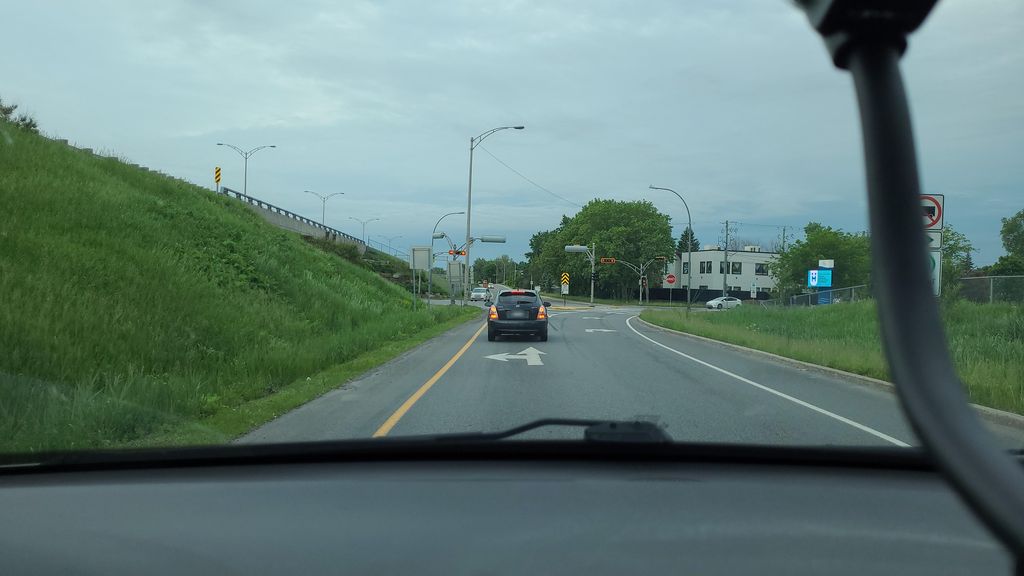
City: montreal